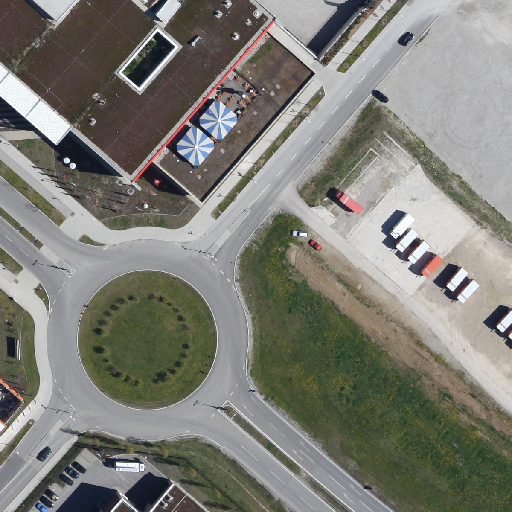
Referring expression: heavy-duty vehicle in the parking area